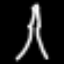
Label: The Eiffel Tower